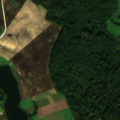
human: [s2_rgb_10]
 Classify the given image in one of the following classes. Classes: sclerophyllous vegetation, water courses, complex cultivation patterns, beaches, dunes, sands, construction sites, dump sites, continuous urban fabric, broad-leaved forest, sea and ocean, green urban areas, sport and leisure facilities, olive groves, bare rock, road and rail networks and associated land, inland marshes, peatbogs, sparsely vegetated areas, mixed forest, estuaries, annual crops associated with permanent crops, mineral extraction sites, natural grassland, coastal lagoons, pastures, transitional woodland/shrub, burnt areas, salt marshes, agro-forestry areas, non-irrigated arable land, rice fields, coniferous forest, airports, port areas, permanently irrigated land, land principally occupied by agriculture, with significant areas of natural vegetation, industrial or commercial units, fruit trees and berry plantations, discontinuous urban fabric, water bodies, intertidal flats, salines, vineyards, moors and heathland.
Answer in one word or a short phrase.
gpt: non-irrigated arable land, complex cultivation patterns, land principally occupied by agriculture, with significant areas of natural vegetation, broad-leaved forest, water bodies